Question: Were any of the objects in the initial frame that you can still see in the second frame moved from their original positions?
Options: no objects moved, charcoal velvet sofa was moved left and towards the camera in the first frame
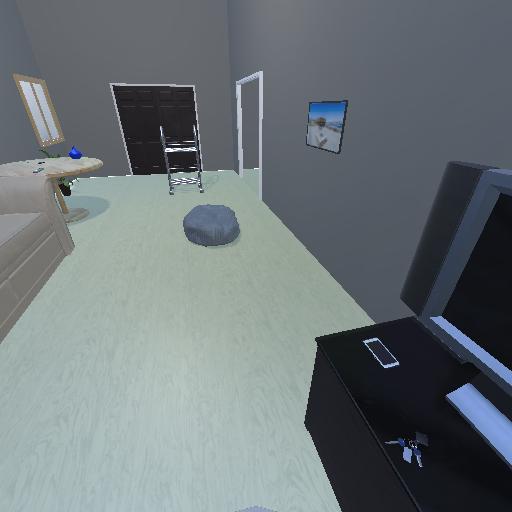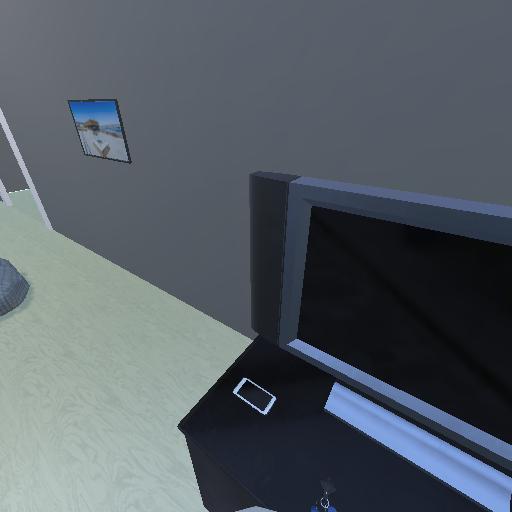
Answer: no objects moved